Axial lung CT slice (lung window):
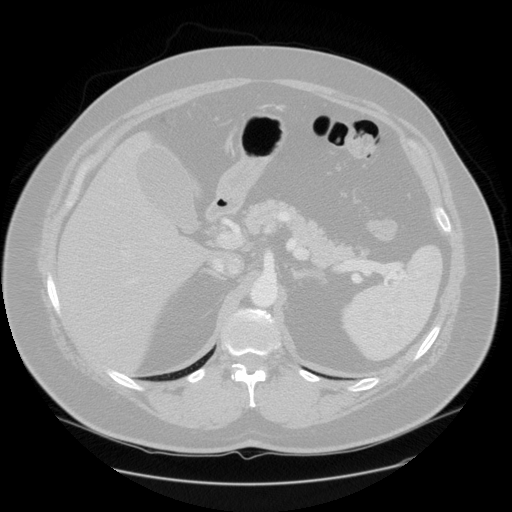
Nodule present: no